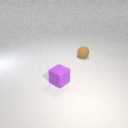
small purple rubber cube to the left of small brown rubber sphere